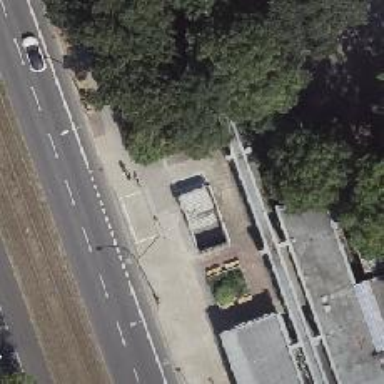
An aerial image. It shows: Subway entrance.